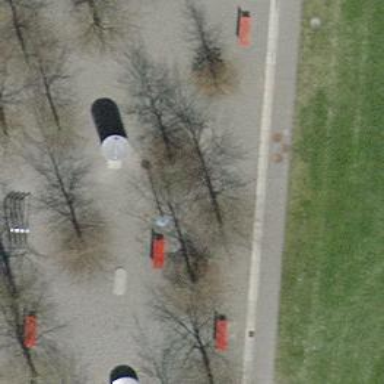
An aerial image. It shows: Urban tree with broadleaved foliage. It belongs to the genus Fagus.